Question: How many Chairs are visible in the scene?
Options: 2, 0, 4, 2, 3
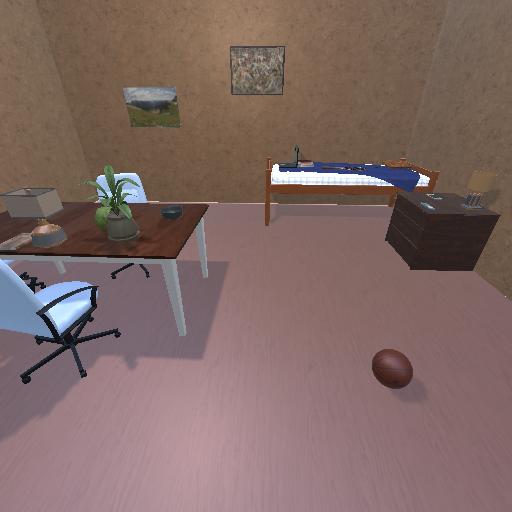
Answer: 2